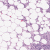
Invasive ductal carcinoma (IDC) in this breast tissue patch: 1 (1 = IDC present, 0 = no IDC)